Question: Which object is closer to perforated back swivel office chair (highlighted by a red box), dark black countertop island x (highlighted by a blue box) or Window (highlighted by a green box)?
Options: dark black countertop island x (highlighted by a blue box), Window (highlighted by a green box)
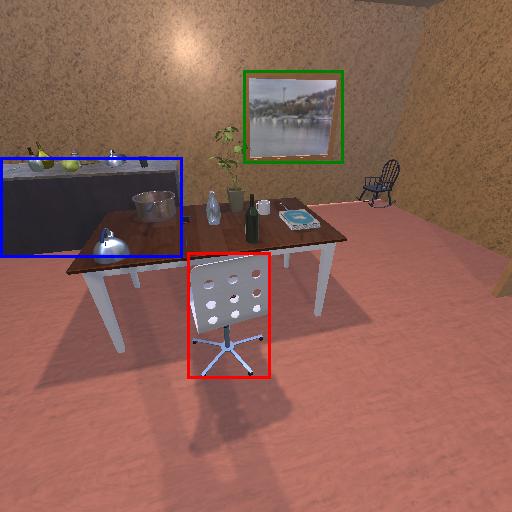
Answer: dark black countertop island x (highlighted by a blue box)